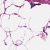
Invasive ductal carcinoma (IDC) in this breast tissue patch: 0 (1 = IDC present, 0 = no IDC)